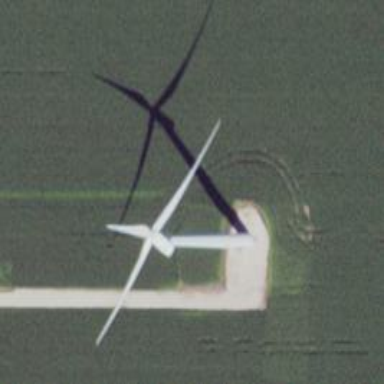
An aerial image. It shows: Wind generator powered by horizontal axis wind turbine.